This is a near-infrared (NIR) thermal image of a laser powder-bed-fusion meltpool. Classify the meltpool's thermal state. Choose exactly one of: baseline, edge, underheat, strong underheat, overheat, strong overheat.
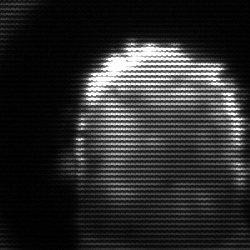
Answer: baseline